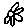
Label: flower